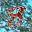
Label: 8